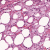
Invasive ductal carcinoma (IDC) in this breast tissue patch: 0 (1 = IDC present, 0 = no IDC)